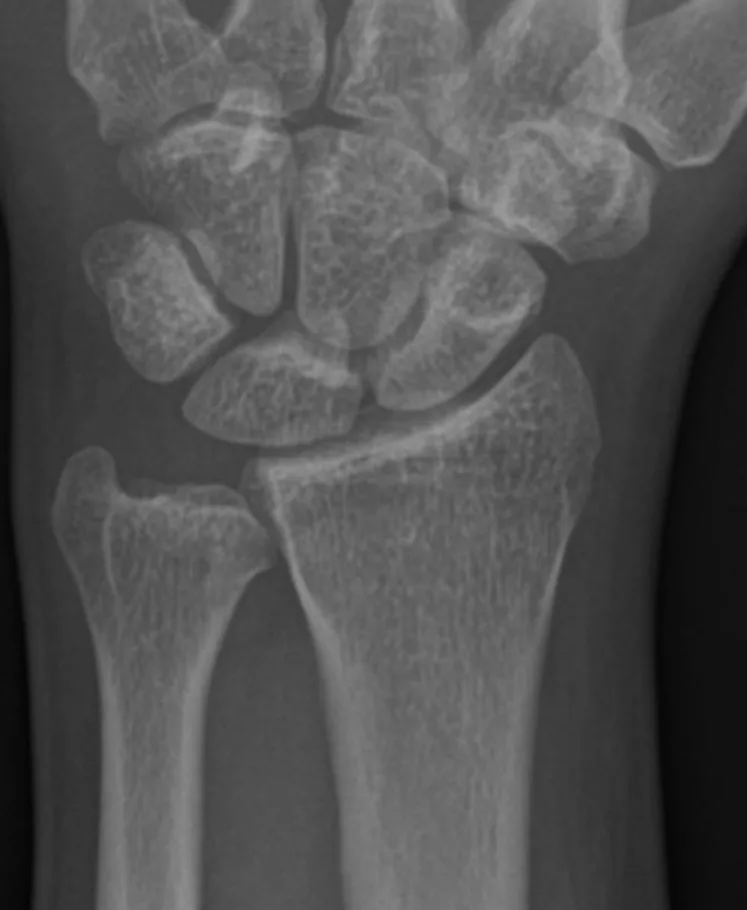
Initial AP radiography of the patient`s left wrist.
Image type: radiology (x_ray)